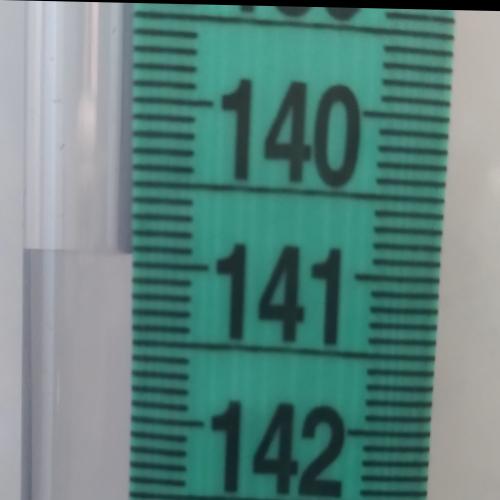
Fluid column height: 140.9 cm